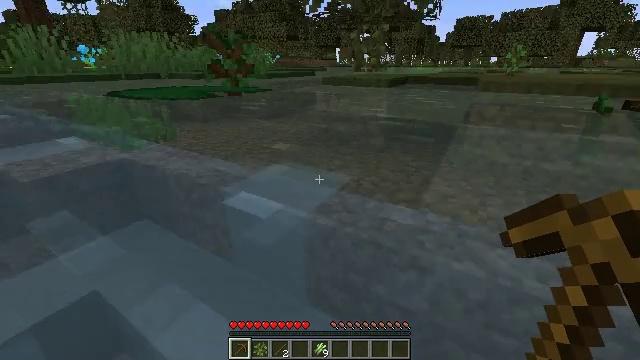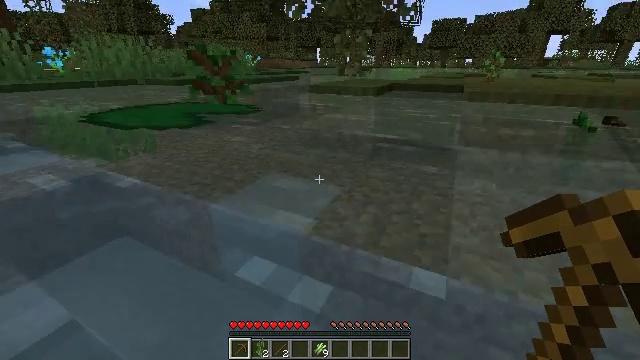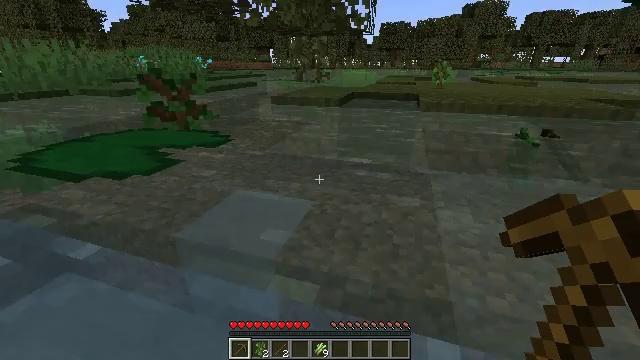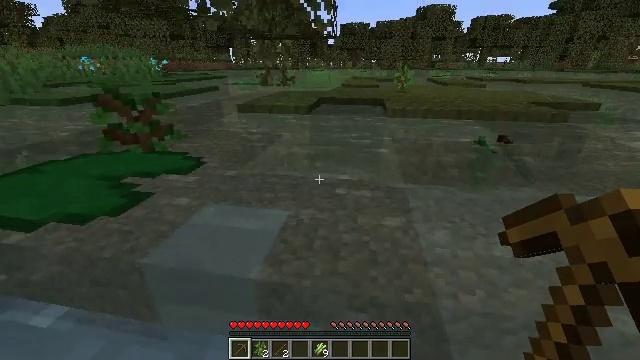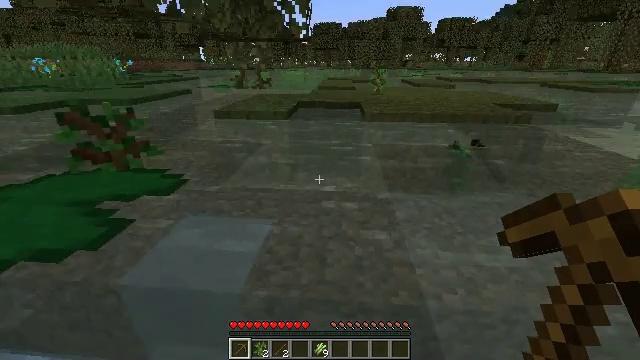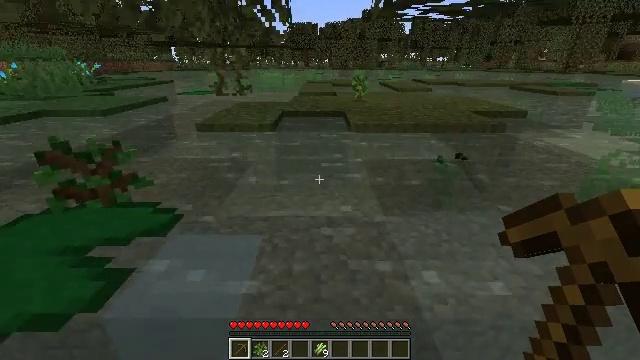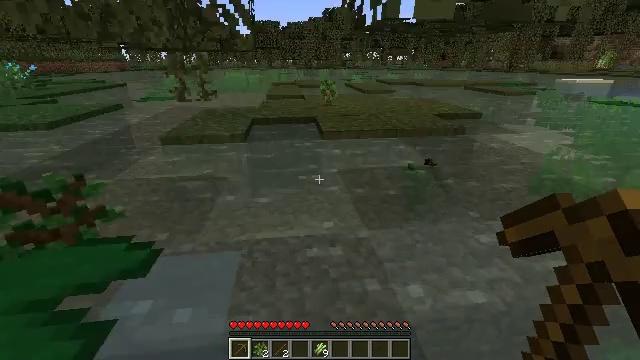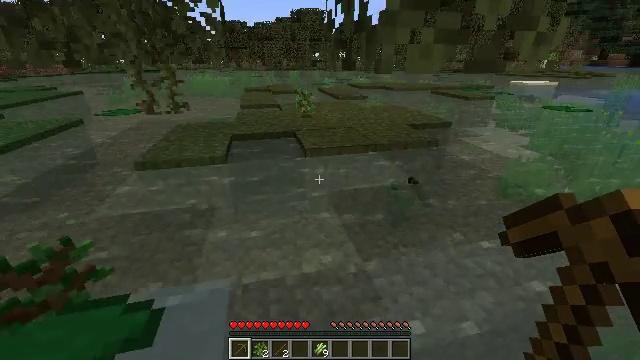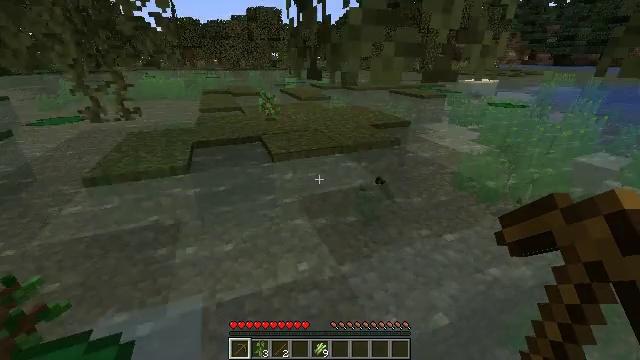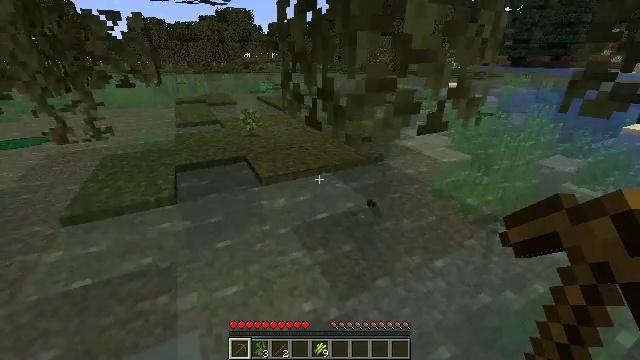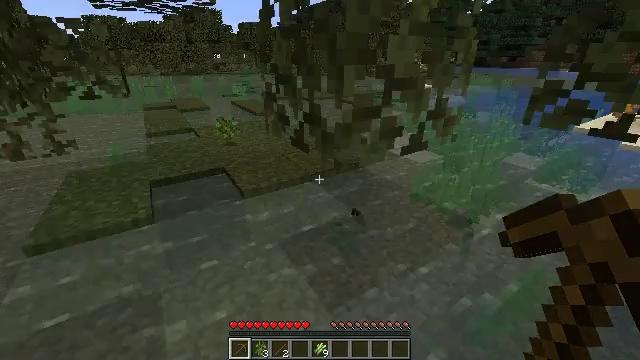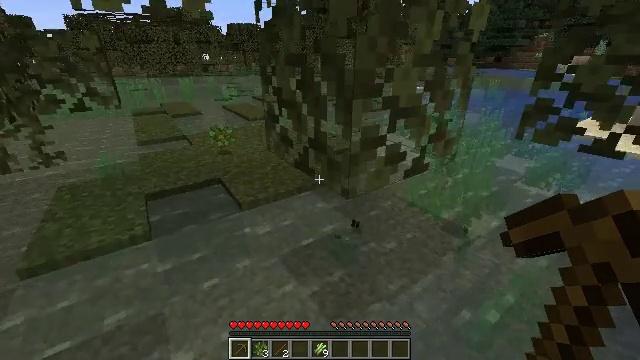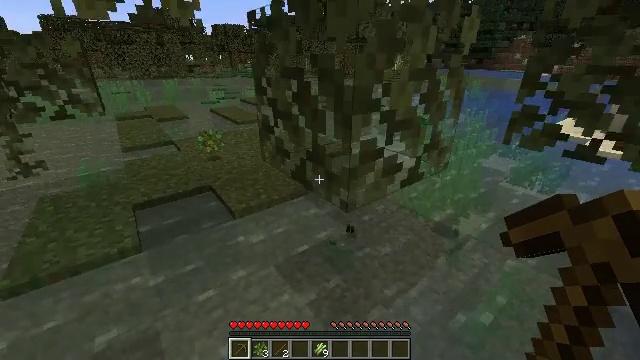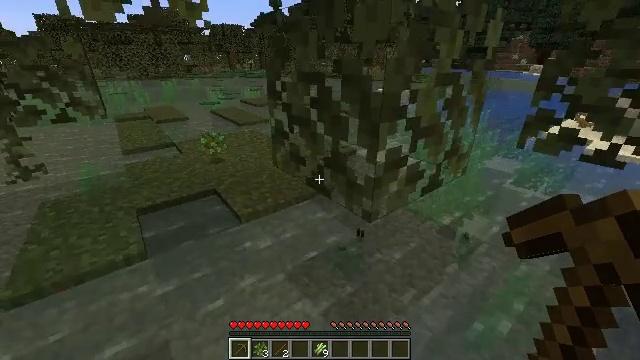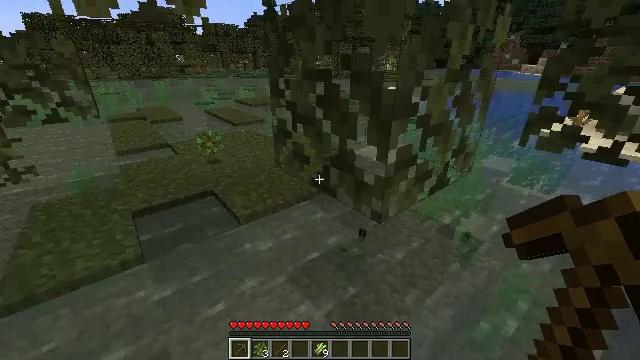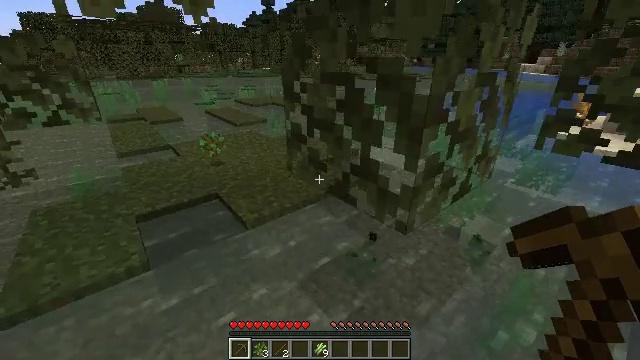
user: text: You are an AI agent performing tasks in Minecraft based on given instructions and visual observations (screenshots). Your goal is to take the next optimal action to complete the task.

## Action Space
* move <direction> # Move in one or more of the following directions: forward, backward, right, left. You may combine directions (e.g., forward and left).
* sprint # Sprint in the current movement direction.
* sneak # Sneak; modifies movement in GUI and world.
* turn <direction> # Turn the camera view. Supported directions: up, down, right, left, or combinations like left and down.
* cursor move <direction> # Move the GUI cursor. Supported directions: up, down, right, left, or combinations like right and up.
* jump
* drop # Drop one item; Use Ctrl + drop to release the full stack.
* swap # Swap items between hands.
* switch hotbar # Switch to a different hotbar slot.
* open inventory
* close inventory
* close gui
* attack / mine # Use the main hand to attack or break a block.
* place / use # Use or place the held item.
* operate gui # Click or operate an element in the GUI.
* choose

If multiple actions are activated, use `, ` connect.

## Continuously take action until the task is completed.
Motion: motion action
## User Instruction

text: Collect the dead bush from dry areas.
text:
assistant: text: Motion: move forward and move left, turn right, jump
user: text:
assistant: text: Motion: move forward and move left, turn right, jump
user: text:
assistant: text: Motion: move forward and move left, turn right, jump
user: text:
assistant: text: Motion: move forward and move left, turn right, jump
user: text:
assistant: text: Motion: move forward and move left, turn right, jump
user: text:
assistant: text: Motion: move forward and move left, turn right, jump
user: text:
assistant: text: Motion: move forward and move left, turn right, jump
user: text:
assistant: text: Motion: move forward and move left, turn right, jump
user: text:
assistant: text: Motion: move forward and move left, turn right, jump
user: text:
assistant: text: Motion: move forward and move left, turn right, jump
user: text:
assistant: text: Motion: move forward and move left, turn right, jump
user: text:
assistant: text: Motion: move forward and move left, turn right
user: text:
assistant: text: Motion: move forward and move left
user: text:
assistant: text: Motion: move forward and move left, turn right
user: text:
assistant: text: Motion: move forward and move left
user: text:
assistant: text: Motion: move forward and move left
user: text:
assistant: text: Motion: move forward, turn right
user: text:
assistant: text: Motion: move forward, turn right
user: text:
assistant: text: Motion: move forward, turn right
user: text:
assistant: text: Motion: move forward, turn right
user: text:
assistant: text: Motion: move forward
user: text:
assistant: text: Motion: move forward
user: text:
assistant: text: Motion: move forward, turn right
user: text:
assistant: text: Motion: move forward, turn right
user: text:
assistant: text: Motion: move forward, turn right
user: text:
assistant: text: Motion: move forward, turn right
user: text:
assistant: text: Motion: move forward, turn right
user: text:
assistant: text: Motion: move forward, turn right
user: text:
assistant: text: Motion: move forward, turn right
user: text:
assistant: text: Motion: move forward, turn right